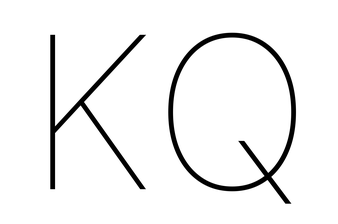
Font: Inter_Thin